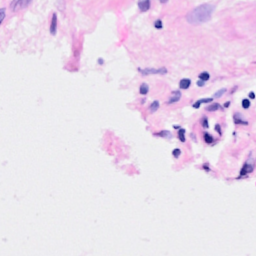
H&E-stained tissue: Breast